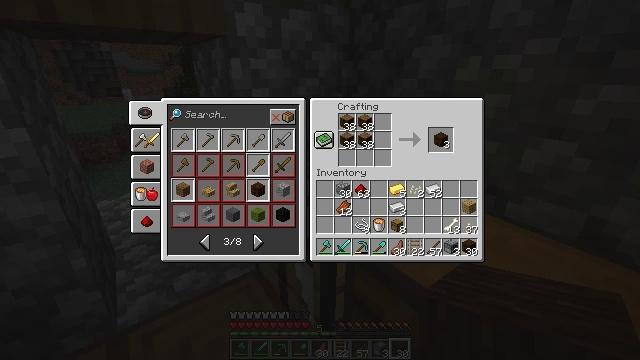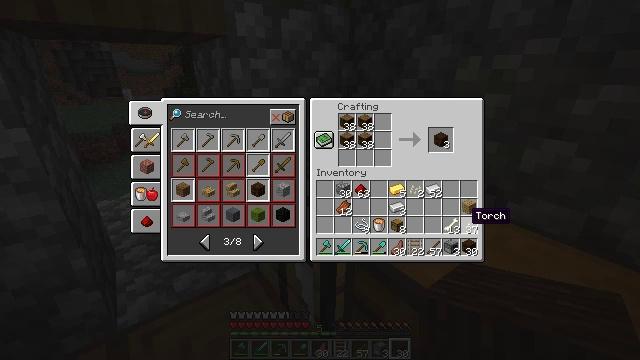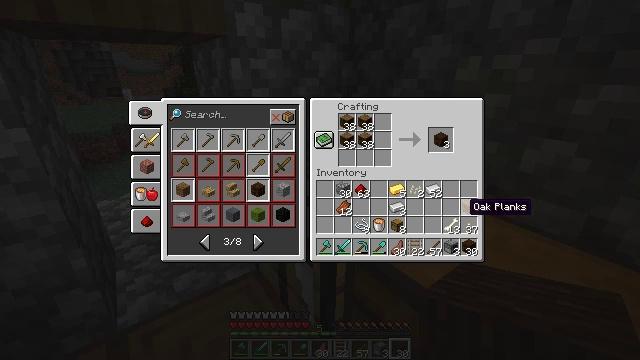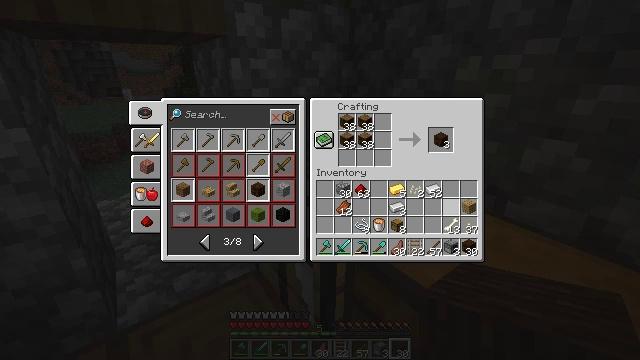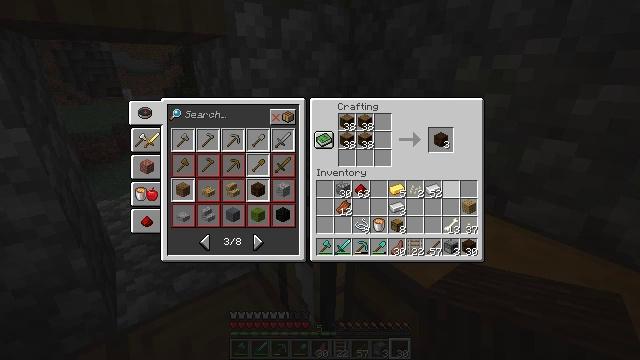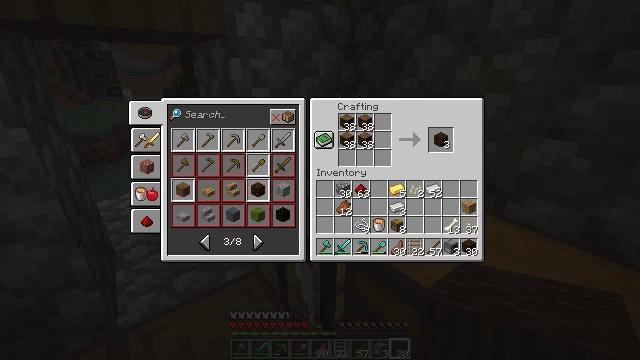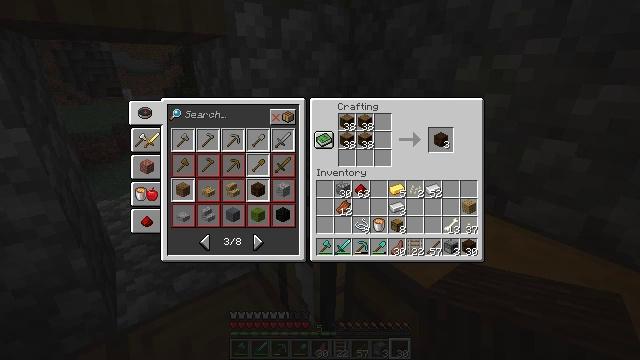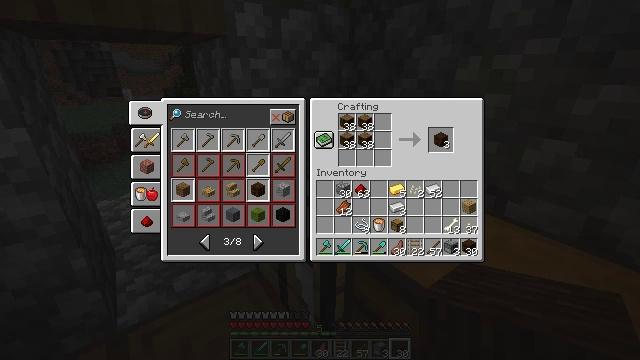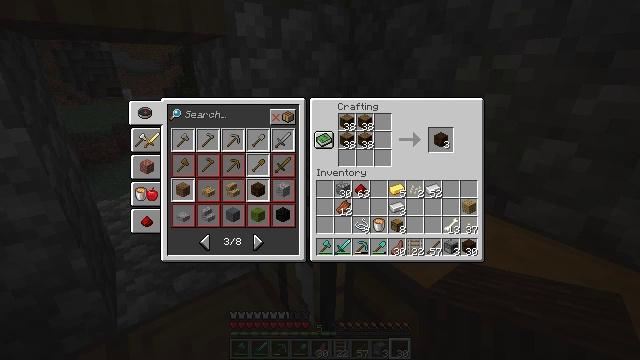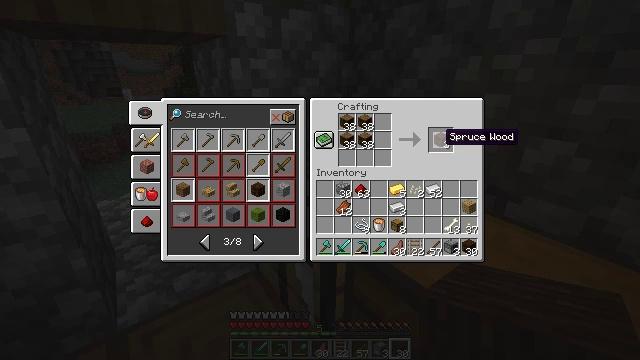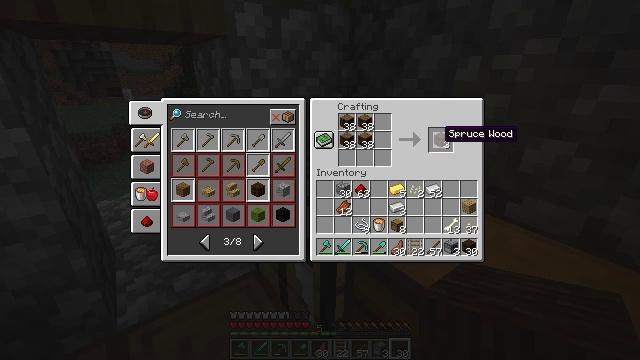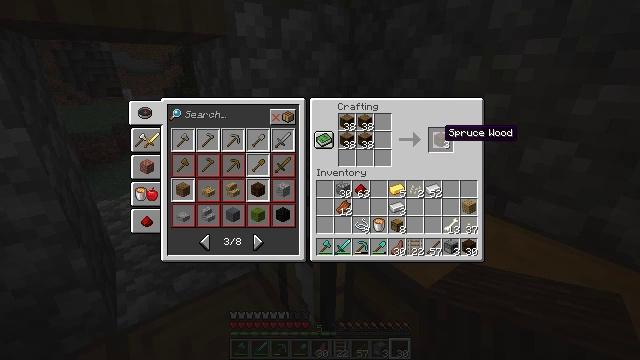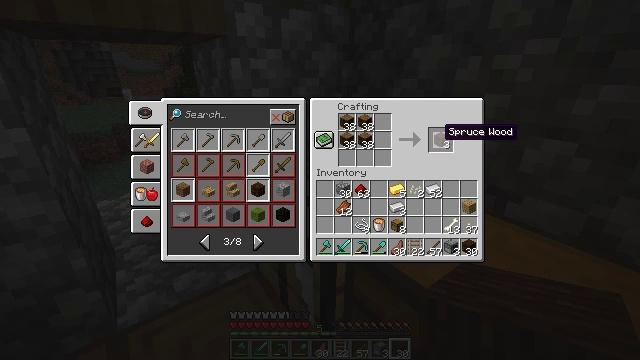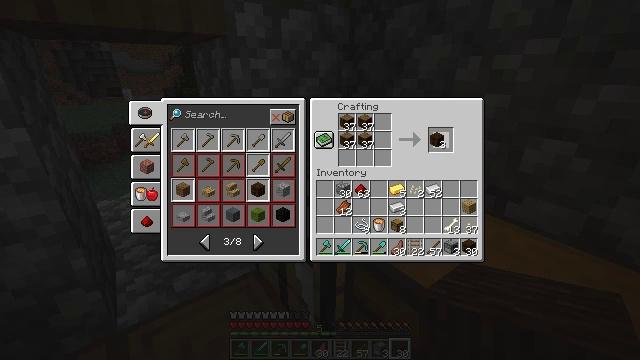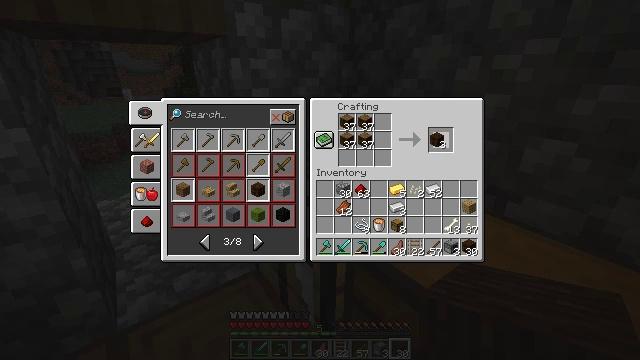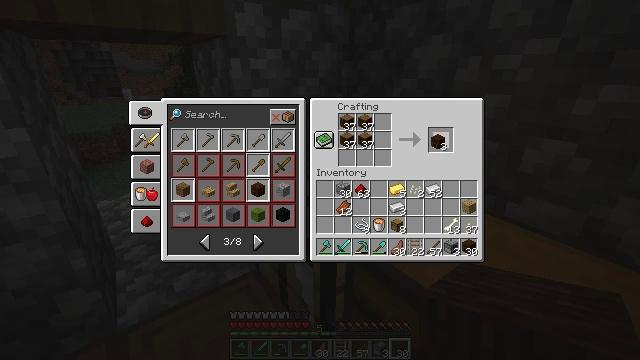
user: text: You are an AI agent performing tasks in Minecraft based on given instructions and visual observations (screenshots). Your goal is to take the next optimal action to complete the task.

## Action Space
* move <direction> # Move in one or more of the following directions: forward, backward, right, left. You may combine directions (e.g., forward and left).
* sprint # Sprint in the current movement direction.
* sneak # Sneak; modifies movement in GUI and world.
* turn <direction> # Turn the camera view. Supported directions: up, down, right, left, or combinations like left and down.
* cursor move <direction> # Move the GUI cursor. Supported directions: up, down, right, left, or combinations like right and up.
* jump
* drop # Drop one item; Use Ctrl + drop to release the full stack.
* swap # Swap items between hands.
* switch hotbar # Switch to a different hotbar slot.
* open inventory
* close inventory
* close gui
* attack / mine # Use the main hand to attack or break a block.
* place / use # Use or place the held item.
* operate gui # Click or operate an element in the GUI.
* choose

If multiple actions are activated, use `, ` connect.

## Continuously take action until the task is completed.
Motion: motion action
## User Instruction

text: Use the crafting interface to obtain spruce wood.
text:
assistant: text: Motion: cursor move up
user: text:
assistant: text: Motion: cursor move up
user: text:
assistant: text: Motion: cursor move up
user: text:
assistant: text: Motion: cursor move up
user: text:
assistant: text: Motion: cursor move left and up
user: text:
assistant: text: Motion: cursor move up
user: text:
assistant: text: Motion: no_op
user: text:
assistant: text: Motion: no_op
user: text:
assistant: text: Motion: no_op
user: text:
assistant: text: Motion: no_op
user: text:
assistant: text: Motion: no_op
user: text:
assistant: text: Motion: no_op
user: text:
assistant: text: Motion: operate gui
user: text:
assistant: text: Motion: operate gui
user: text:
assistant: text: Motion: operate gui
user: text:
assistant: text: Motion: no_op
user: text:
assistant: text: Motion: cursor move down
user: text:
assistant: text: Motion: cursor move right and down
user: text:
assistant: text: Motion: cursor move right and down
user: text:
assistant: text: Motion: cursor move down
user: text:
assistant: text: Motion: cursor move down
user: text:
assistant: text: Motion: no_op
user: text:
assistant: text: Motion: no_op
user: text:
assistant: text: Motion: no_op
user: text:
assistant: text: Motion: no_op
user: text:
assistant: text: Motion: no_op
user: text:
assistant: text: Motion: no_op
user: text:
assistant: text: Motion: no_op
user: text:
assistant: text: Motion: no_op
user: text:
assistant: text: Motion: no_op